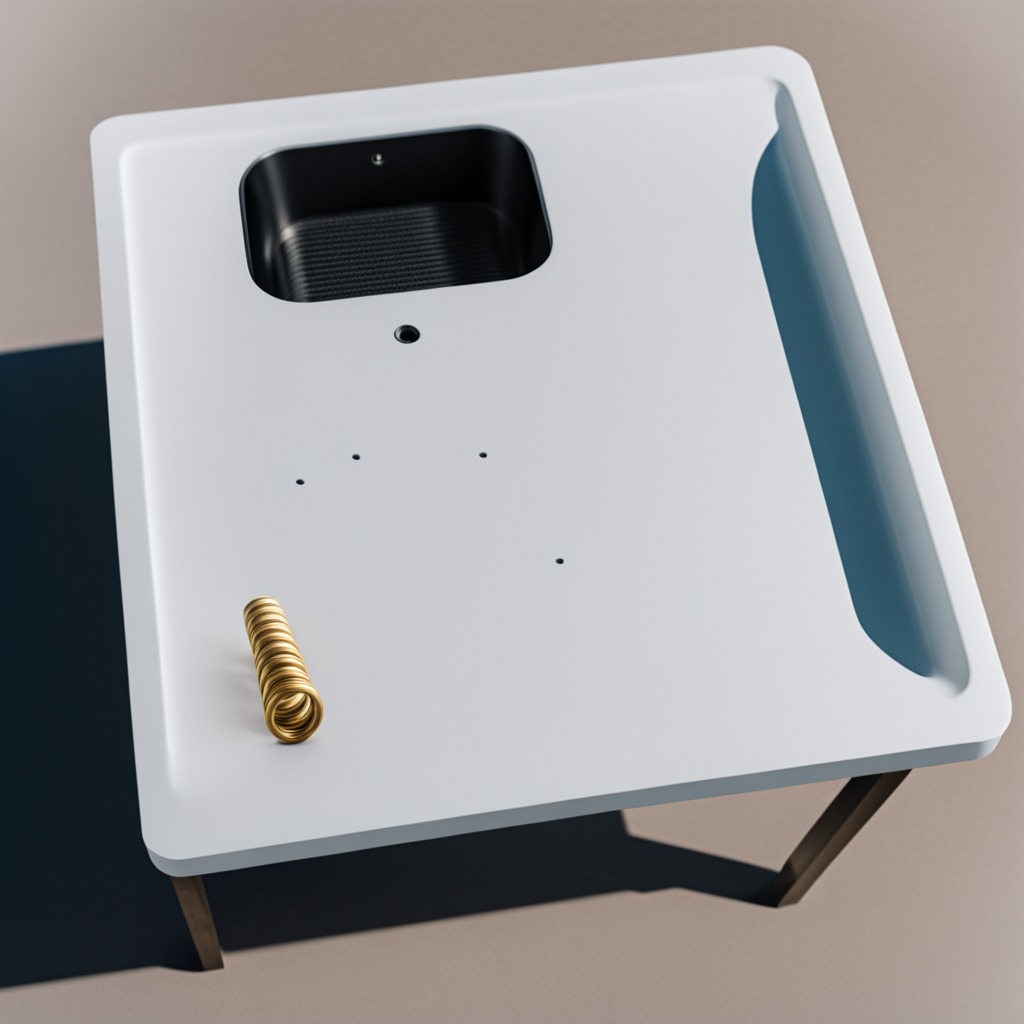
A coiled metal spring is lying on a utility table in a temporary outdoor tool station.